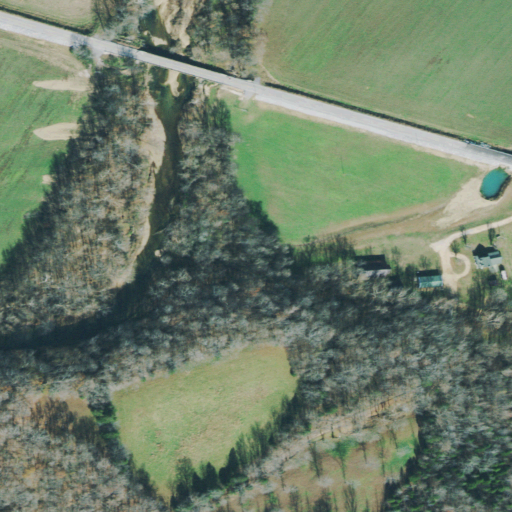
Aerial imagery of valley in Tennessee named Bissell Hollow containing deciduous forest, cultivated crops, mixed forest, pasture, open development, grassland, and low intensity development